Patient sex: M
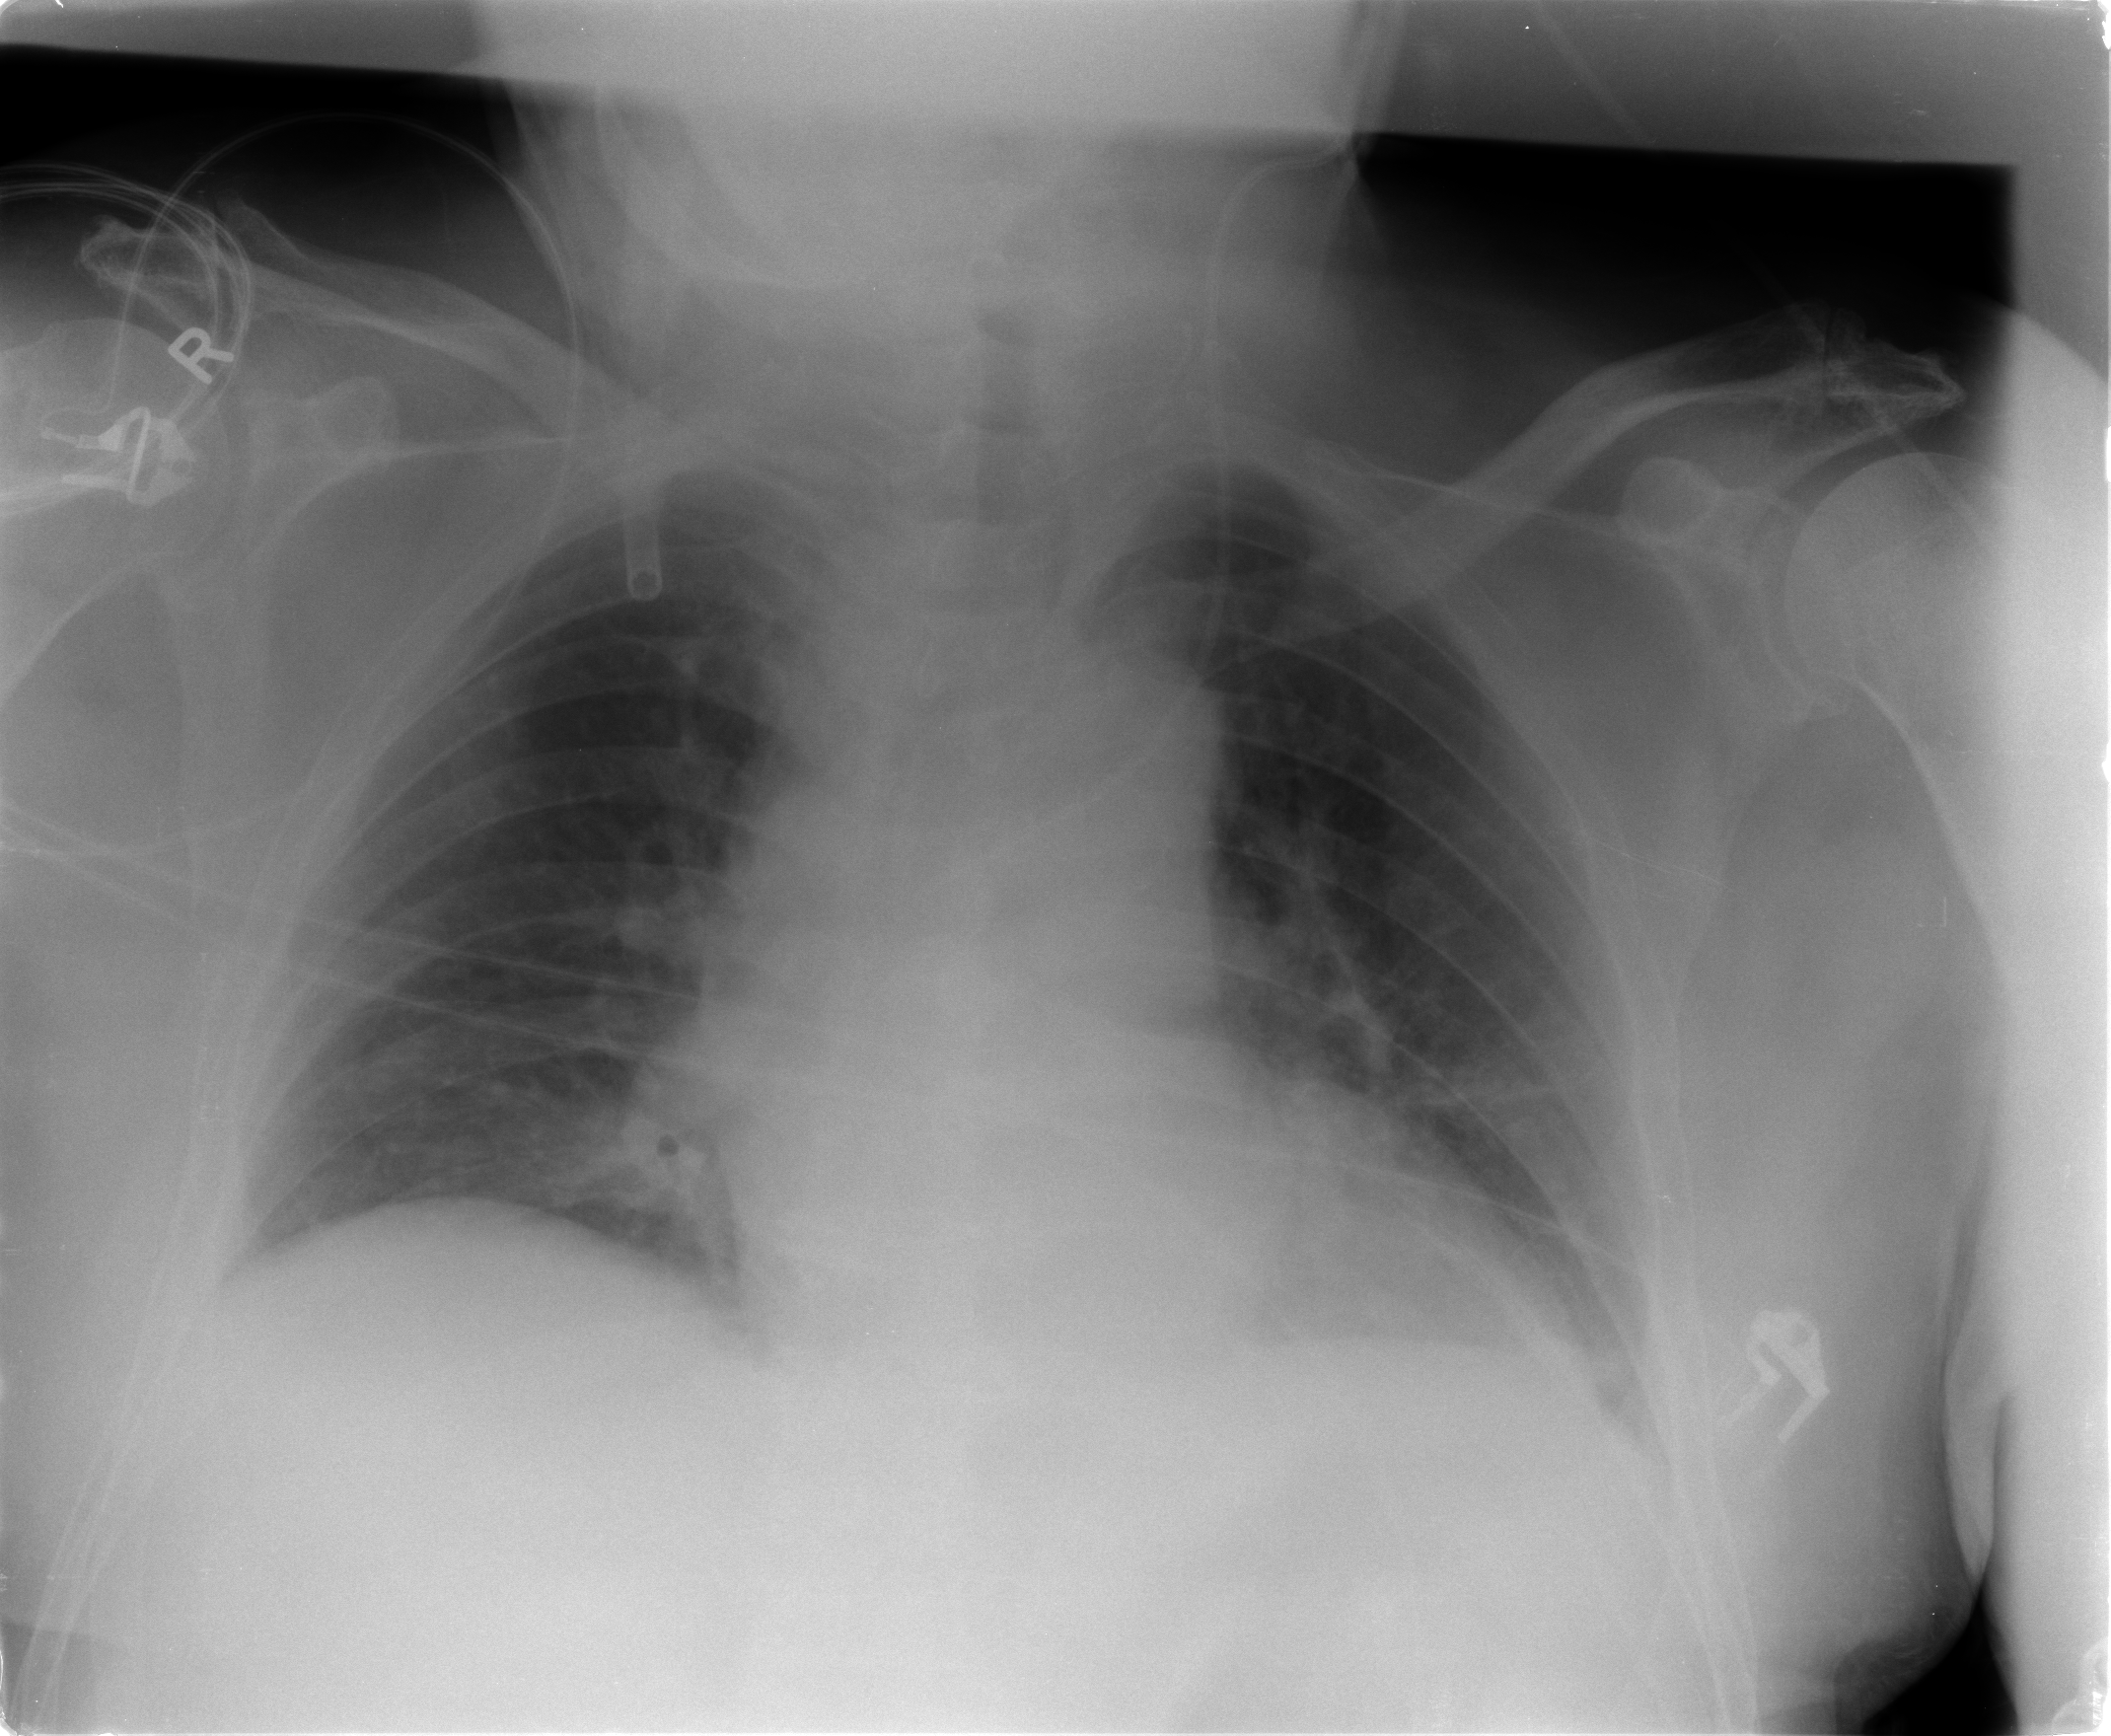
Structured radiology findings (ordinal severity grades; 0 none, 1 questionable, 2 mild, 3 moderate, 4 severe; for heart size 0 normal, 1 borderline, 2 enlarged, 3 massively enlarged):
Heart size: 0
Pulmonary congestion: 2
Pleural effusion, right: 0
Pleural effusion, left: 0
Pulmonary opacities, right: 0
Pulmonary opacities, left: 2
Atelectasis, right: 0
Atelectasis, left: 2